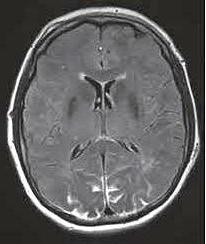
Label: notumor